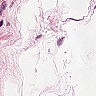
Metastatic tissue present: no